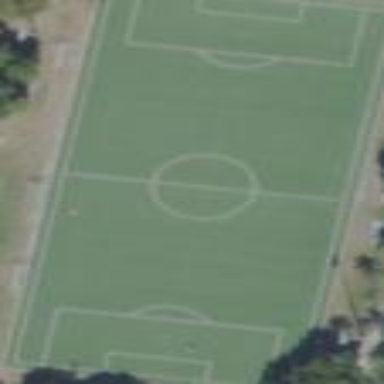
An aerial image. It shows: American football pitch for leisure and sport activities.